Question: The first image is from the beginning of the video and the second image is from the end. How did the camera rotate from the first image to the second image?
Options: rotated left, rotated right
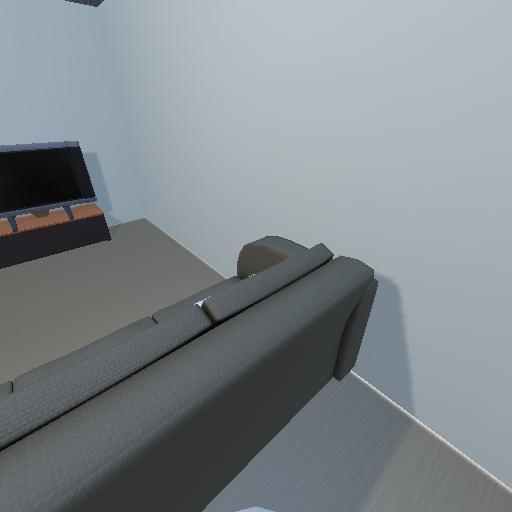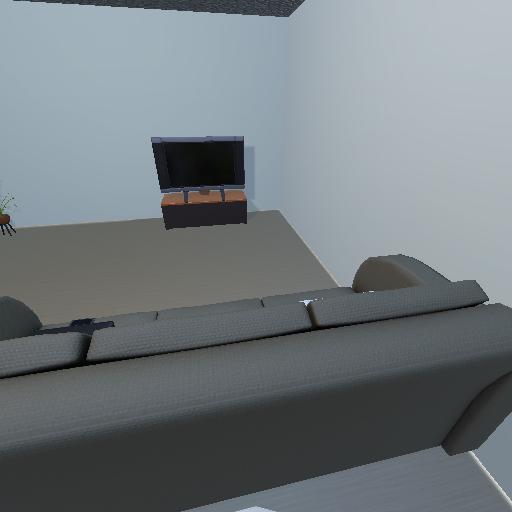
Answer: rotated left